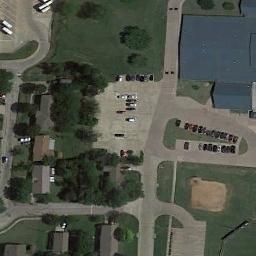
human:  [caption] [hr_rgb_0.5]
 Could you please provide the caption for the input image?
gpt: A baseball diamond is next to many buildings and cars .

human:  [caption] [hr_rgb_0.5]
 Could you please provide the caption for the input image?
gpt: There is a baseball diamond in the grass among the roads, The houses and the parking lot .

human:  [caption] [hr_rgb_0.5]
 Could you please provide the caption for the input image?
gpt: There are 11 baseball courts in the picture, Four of which are double the others .

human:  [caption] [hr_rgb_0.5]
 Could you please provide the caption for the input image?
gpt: A baseball diamond next to some parking lots while some trees and houses beside .

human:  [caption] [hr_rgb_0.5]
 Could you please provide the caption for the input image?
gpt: Roads of varying lengths are next to the baseball diamond .